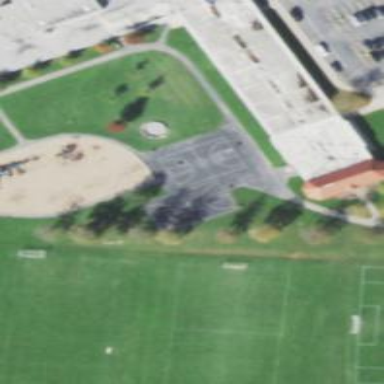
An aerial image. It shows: Basketball court on pitch.